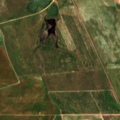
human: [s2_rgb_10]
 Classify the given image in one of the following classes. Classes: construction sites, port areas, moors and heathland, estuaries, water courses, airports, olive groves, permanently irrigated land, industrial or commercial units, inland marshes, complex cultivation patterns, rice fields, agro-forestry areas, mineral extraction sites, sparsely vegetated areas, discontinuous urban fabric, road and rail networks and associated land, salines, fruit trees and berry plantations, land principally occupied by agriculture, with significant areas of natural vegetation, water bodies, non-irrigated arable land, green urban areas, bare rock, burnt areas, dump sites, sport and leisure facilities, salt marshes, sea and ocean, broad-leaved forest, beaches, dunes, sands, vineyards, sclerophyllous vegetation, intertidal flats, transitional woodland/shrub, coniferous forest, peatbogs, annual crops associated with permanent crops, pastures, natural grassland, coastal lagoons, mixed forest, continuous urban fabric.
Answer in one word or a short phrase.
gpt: continuous urban fabric